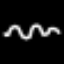
Label: squiggle